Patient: sex M, age 62
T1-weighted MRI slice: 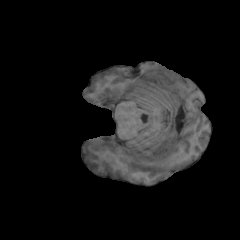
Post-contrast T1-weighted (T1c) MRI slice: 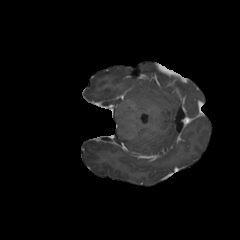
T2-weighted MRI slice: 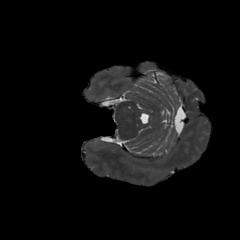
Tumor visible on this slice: no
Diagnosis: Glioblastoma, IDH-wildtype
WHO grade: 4